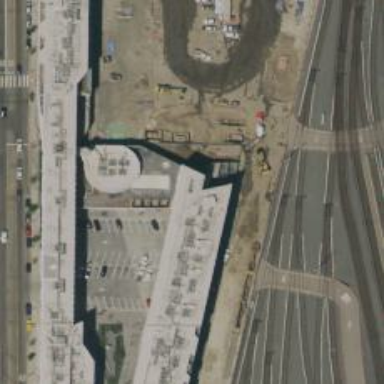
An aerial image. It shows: Service road tunnel under building passage.